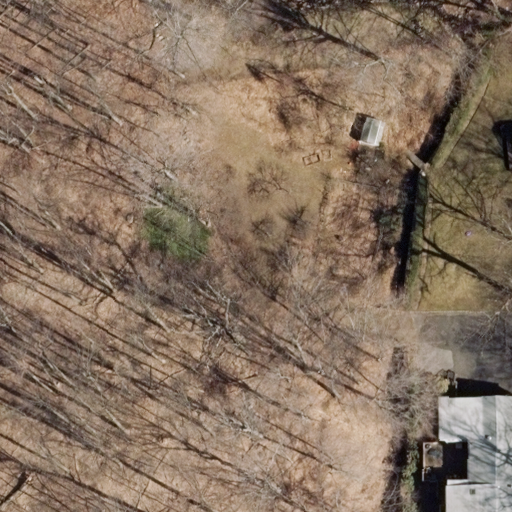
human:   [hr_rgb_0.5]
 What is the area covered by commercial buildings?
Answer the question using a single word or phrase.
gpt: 0m2

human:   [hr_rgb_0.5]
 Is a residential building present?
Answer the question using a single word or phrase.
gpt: yes

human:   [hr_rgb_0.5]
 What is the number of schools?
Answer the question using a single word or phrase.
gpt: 1

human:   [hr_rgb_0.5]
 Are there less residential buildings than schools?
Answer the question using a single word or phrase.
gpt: no

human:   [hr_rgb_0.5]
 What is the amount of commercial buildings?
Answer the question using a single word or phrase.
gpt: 0

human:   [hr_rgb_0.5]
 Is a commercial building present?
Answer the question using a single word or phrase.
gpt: no

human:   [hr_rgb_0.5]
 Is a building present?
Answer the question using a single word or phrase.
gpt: yes

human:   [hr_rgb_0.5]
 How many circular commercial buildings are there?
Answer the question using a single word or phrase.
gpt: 0

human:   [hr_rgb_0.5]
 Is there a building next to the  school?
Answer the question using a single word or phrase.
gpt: yes

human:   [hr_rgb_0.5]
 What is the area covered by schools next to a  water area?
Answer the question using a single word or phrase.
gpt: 0m2

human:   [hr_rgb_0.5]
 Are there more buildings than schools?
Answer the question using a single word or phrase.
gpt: no

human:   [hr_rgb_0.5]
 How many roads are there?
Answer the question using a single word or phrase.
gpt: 0

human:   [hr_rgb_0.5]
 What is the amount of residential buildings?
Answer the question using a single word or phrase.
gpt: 1

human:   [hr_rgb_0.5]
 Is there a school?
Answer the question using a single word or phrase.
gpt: yes

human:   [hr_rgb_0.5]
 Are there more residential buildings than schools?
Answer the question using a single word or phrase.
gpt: no

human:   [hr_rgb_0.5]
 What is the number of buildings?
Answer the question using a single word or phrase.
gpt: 1

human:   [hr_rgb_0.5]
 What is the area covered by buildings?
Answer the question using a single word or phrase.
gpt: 257m2

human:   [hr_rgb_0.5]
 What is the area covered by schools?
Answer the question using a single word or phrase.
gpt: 4507m2

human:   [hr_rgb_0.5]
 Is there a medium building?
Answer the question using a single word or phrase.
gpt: yes

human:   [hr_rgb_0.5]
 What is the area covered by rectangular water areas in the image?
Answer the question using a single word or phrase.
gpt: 0m2

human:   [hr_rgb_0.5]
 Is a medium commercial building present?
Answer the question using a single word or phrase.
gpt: no

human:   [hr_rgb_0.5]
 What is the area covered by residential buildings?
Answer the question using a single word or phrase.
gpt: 257m2

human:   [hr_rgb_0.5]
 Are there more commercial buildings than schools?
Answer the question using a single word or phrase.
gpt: no

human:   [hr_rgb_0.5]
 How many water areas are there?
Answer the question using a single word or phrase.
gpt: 0

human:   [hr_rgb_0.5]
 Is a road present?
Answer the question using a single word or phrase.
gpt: no

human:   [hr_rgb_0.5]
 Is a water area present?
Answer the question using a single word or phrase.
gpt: no

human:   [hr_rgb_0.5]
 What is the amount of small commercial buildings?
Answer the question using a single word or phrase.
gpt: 0

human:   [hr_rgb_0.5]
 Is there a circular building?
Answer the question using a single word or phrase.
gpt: no

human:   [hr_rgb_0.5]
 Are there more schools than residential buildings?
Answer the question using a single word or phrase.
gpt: no

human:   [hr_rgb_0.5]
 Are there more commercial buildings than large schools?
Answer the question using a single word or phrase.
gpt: no

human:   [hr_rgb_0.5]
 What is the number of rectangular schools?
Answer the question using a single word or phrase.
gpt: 0

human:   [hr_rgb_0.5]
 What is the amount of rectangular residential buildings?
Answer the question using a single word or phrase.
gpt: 0

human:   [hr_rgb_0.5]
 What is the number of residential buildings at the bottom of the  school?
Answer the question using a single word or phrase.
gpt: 1

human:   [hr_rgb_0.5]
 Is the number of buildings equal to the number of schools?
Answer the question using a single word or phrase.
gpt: yes

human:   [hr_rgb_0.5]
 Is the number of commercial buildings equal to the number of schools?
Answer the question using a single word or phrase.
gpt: no

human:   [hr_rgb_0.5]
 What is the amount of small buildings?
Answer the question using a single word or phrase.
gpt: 0

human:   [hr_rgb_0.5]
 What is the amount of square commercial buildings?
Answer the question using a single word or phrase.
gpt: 0

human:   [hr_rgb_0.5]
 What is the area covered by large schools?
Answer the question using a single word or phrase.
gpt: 4507m2

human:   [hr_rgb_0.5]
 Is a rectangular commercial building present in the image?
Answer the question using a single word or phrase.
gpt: no

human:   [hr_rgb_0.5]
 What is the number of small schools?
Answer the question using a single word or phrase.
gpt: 0

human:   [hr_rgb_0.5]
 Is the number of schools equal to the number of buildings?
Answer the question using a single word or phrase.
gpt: yes

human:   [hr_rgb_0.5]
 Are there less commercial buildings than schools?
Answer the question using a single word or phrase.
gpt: yes

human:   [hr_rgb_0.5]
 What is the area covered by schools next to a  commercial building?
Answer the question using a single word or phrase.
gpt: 0m2

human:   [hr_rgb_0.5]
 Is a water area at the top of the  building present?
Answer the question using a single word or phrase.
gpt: no

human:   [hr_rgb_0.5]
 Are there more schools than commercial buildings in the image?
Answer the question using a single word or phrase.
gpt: yes

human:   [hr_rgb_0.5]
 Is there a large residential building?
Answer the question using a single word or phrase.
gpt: no

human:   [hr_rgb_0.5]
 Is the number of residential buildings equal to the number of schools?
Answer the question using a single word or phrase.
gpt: yes

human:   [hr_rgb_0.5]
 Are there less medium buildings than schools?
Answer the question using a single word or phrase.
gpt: no

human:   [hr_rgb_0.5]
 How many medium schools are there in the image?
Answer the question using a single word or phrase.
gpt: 0

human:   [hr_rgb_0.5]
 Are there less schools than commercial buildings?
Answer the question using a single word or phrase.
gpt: no

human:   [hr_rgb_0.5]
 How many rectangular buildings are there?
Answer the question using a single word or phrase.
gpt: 0

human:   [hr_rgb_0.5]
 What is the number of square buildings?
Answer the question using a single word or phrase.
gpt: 0

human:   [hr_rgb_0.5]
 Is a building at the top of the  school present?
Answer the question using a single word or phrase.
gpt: no

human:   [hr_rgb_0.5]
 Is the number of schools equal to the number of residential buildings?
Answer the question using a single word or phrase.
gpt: yes

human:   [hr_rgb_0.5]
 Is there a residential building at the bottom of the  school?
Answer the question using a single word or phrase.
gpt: yes

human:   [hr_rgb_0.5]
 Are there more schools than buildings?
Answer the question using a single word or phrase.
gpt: no

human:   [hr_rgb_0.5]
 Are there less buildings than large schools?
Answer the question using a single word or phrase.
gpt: no

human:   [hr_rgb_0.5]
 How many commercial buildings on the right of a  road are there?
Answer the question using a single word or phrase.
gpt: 0

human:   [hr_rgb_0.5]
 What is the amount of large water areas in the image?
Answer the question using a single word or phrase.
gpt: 0

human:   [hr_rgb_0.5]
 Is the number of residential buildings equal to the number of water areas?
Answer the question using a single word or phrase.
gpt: no

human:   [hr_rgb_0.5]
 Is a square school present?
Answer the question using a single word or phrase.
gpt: no

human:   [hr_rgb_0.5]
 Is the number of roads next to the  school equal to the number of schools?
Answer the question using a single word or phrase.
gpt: no

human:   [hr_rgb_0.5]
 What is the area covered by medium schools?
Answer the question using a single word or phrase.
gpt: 0m2

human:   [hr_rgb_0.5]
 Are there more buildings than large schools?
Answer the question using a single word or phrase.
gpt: no